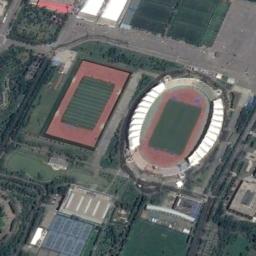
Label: stadium